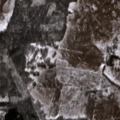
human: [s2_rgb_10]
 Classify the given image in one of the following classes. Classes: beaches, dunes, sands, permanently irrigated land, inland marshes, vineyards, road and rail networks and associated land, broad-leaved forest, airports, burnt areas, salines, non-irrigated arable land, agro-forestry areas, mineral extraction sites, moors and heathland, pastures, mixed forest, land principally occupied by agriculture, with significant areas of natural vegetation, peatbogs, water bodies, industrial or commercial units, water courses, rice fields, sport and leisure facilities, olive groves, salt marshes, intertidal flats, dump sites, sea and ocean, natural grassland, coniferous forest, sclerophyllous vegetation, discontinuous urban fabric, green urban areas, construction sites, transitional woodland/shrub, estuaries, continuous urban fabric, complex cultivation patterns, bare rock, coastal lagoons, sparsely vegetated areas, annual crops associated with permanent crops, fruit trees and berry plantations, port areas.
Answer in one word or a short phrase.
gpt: pastures, broad-leaved forest